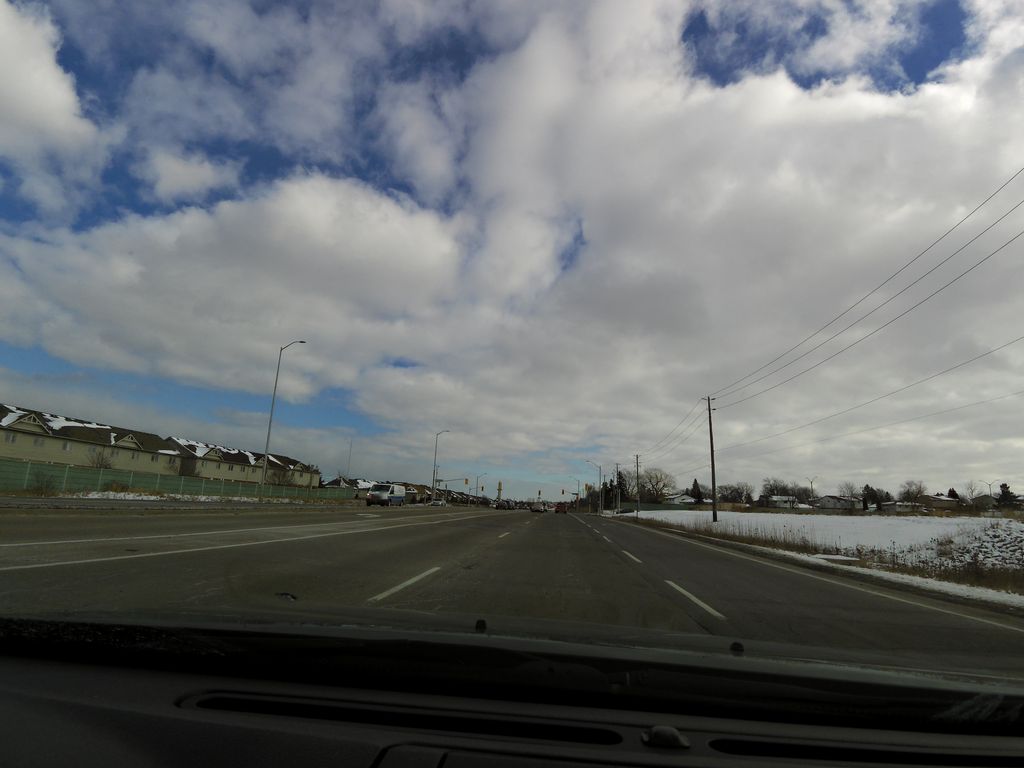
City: hamilton